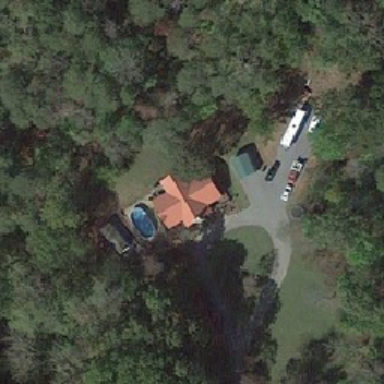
A car of different colors was parked next to an old red mountain old house .